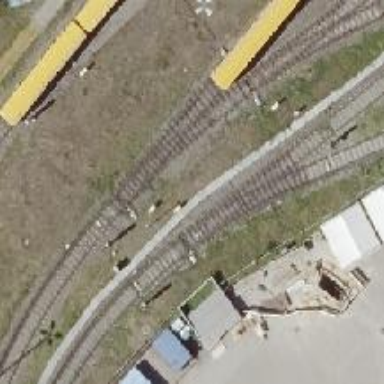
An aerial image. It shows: Yard meant for service. The rail tracks are electrified at the top.